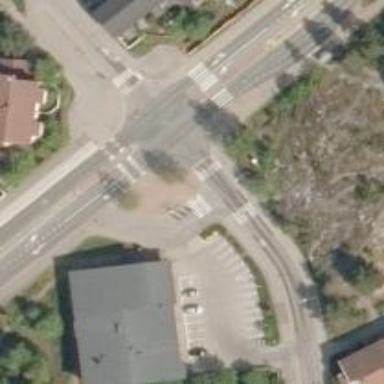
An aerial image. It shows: Asphalt cycleway with crossing.